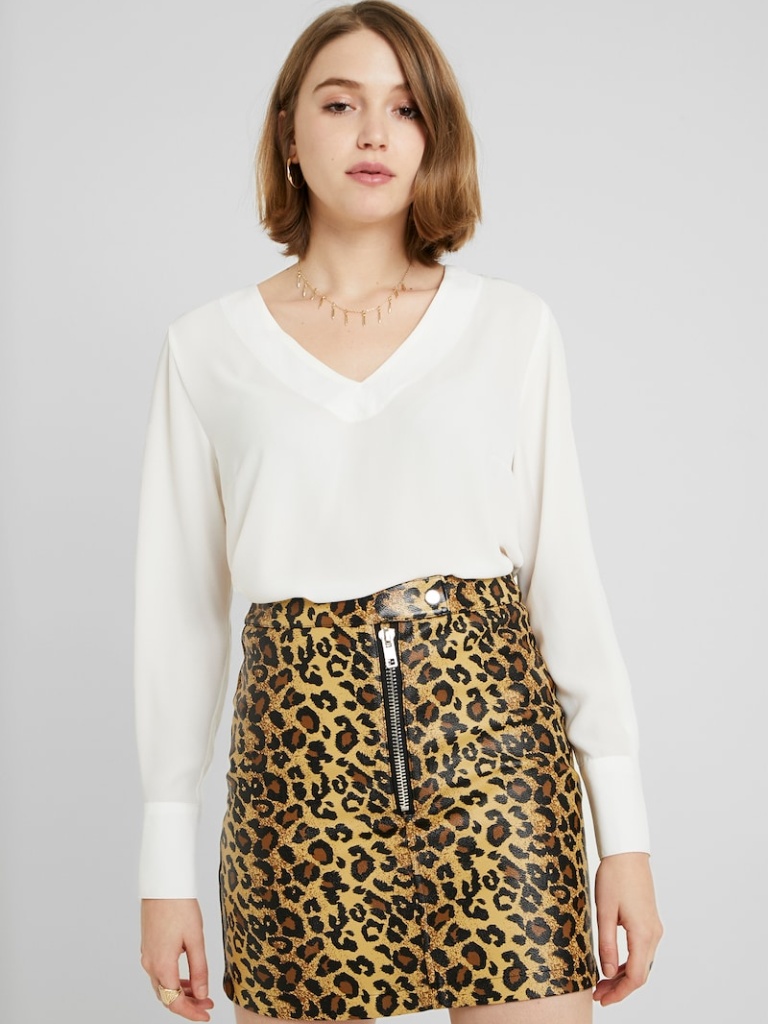
chiffon relaxed a long-sleeved with the sleeves down hip length Fully Tucked in v-neck blouse